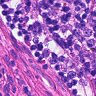
Metastatic tissue present: no